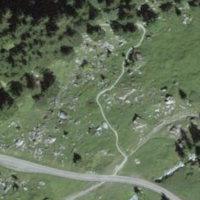
EUNIS habitat code: 24
Species observed at this site:
Euphorbia cyparissias
Fringilla coelebs
Helix pomatia